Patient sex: M
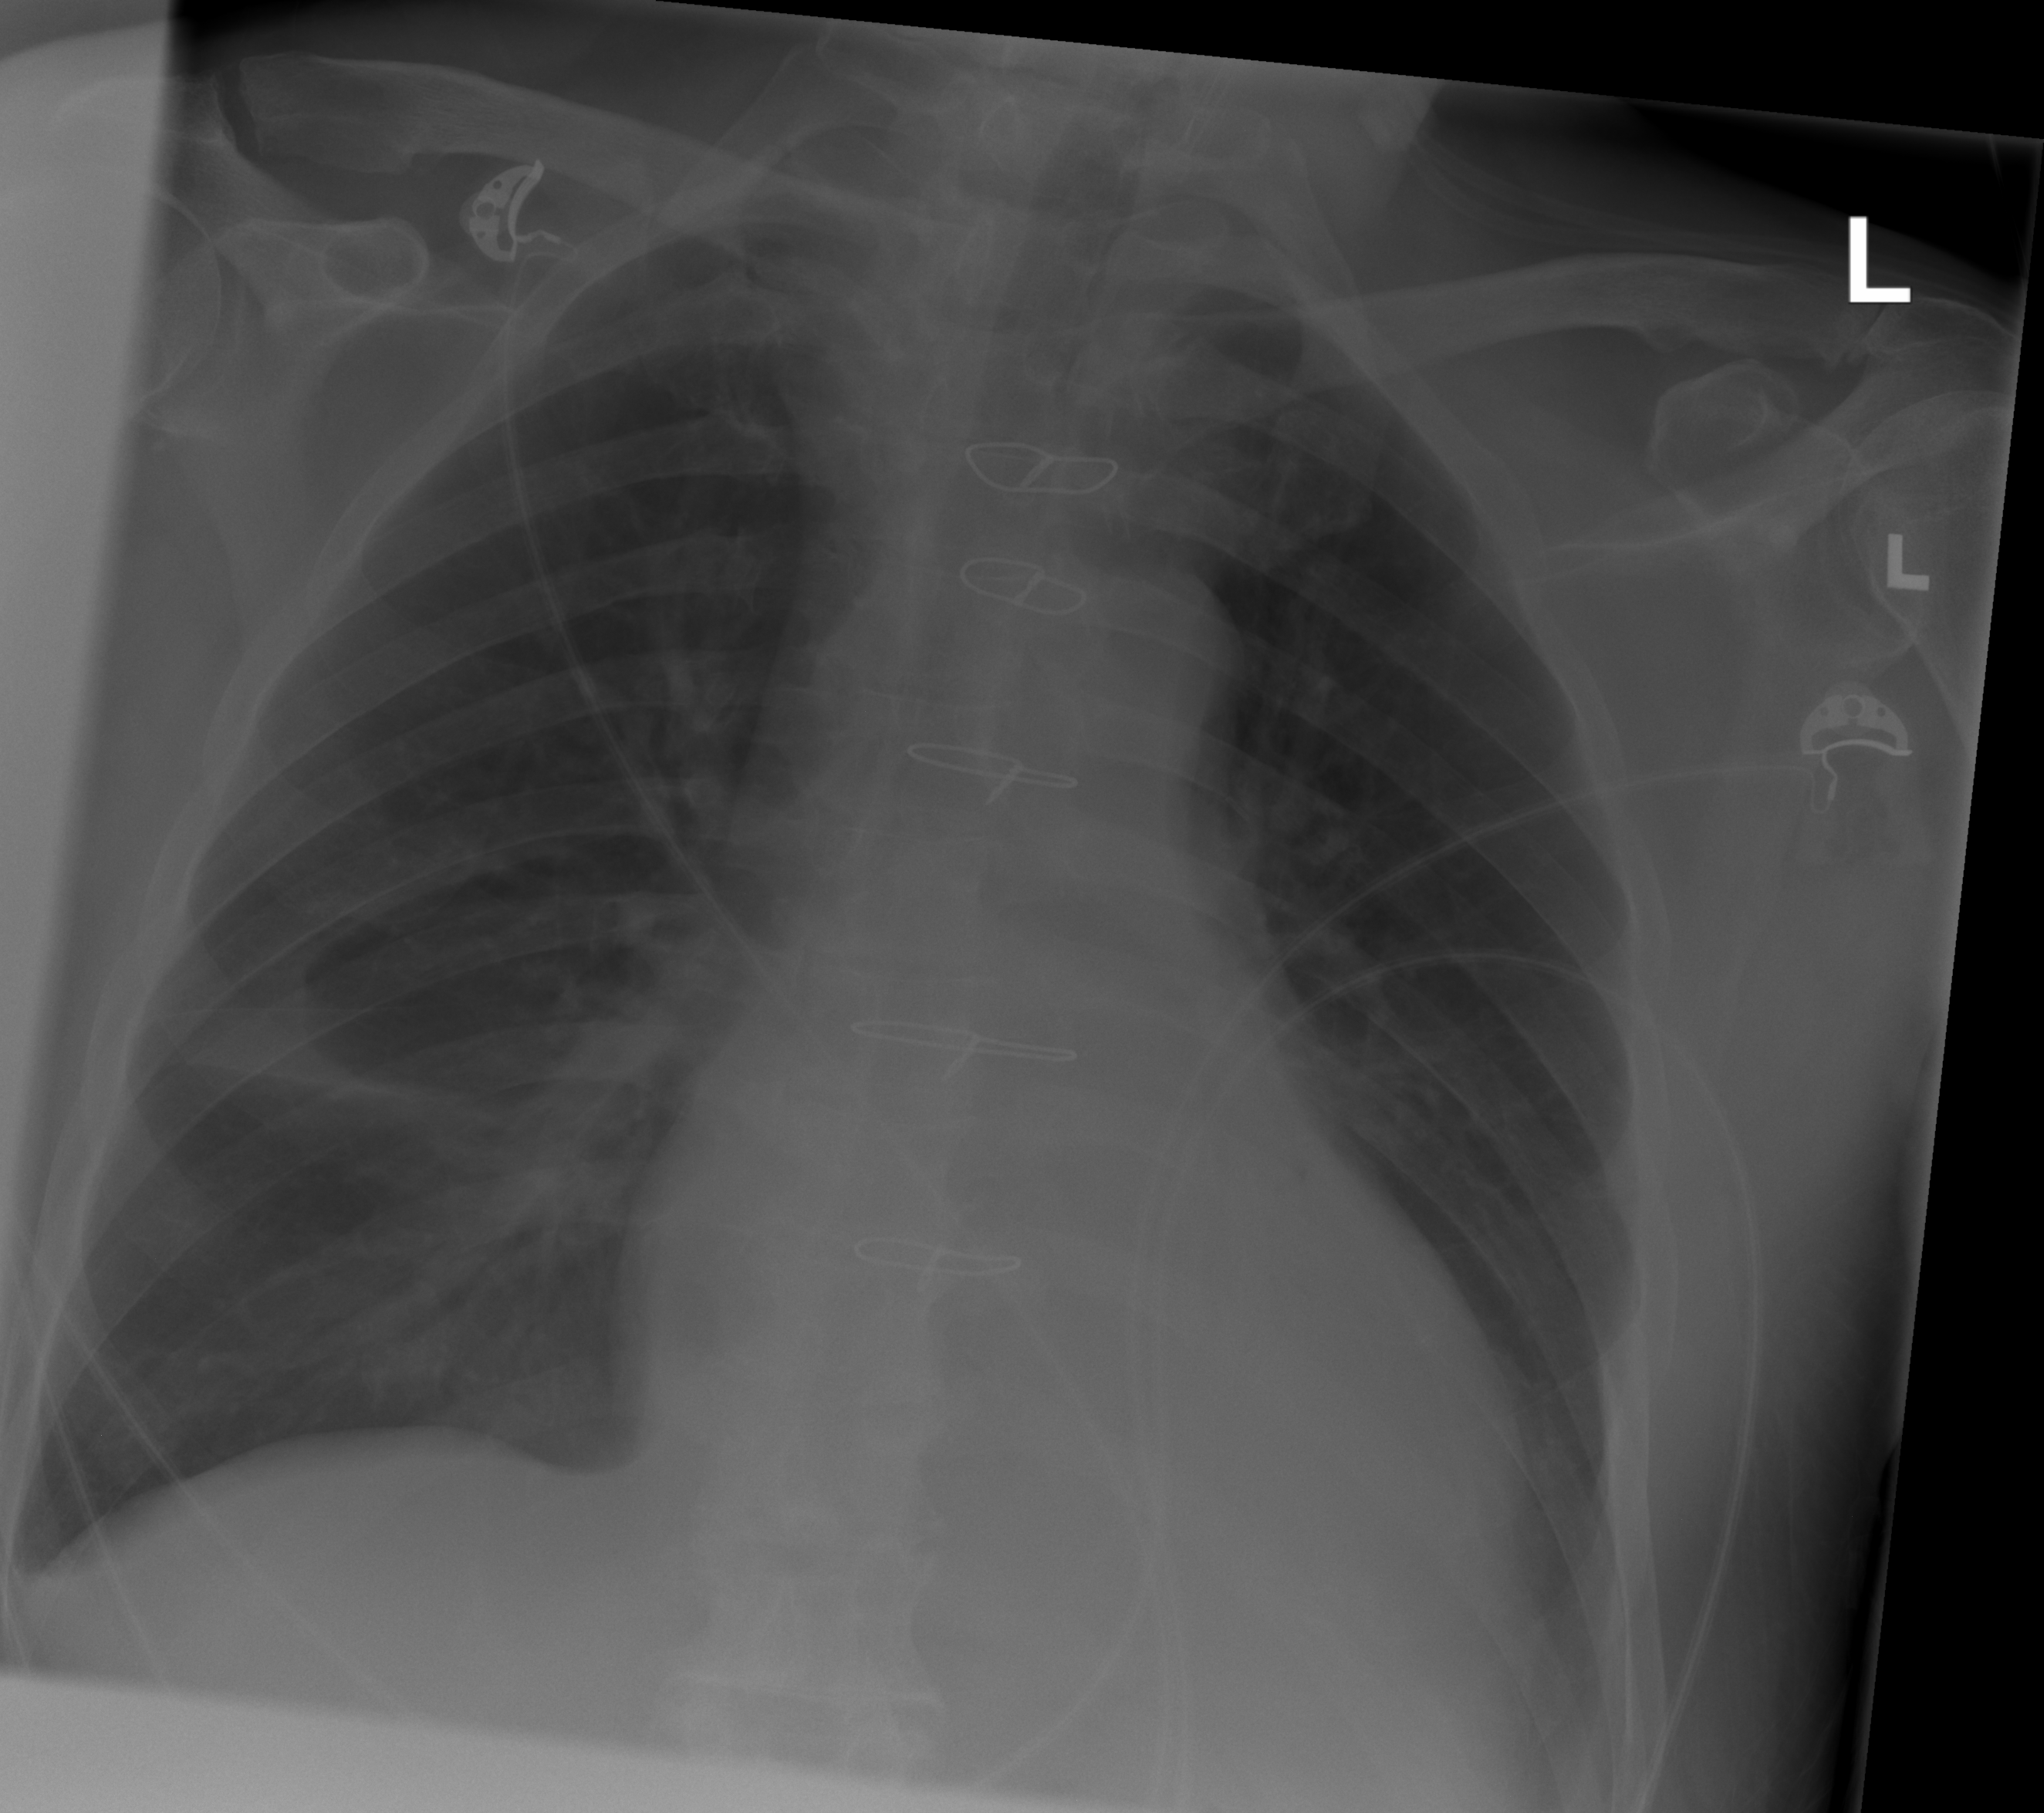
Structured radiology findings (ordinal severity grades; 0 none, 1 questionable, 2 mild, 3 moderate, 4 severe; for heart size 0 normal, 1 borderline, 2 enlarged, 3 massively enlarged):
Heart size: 0
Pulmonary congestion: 0
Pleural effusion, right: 2
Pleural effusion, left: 2
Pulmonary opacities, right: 0
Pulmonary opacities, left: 0
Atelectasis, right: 2
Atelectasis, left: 0